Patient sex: M
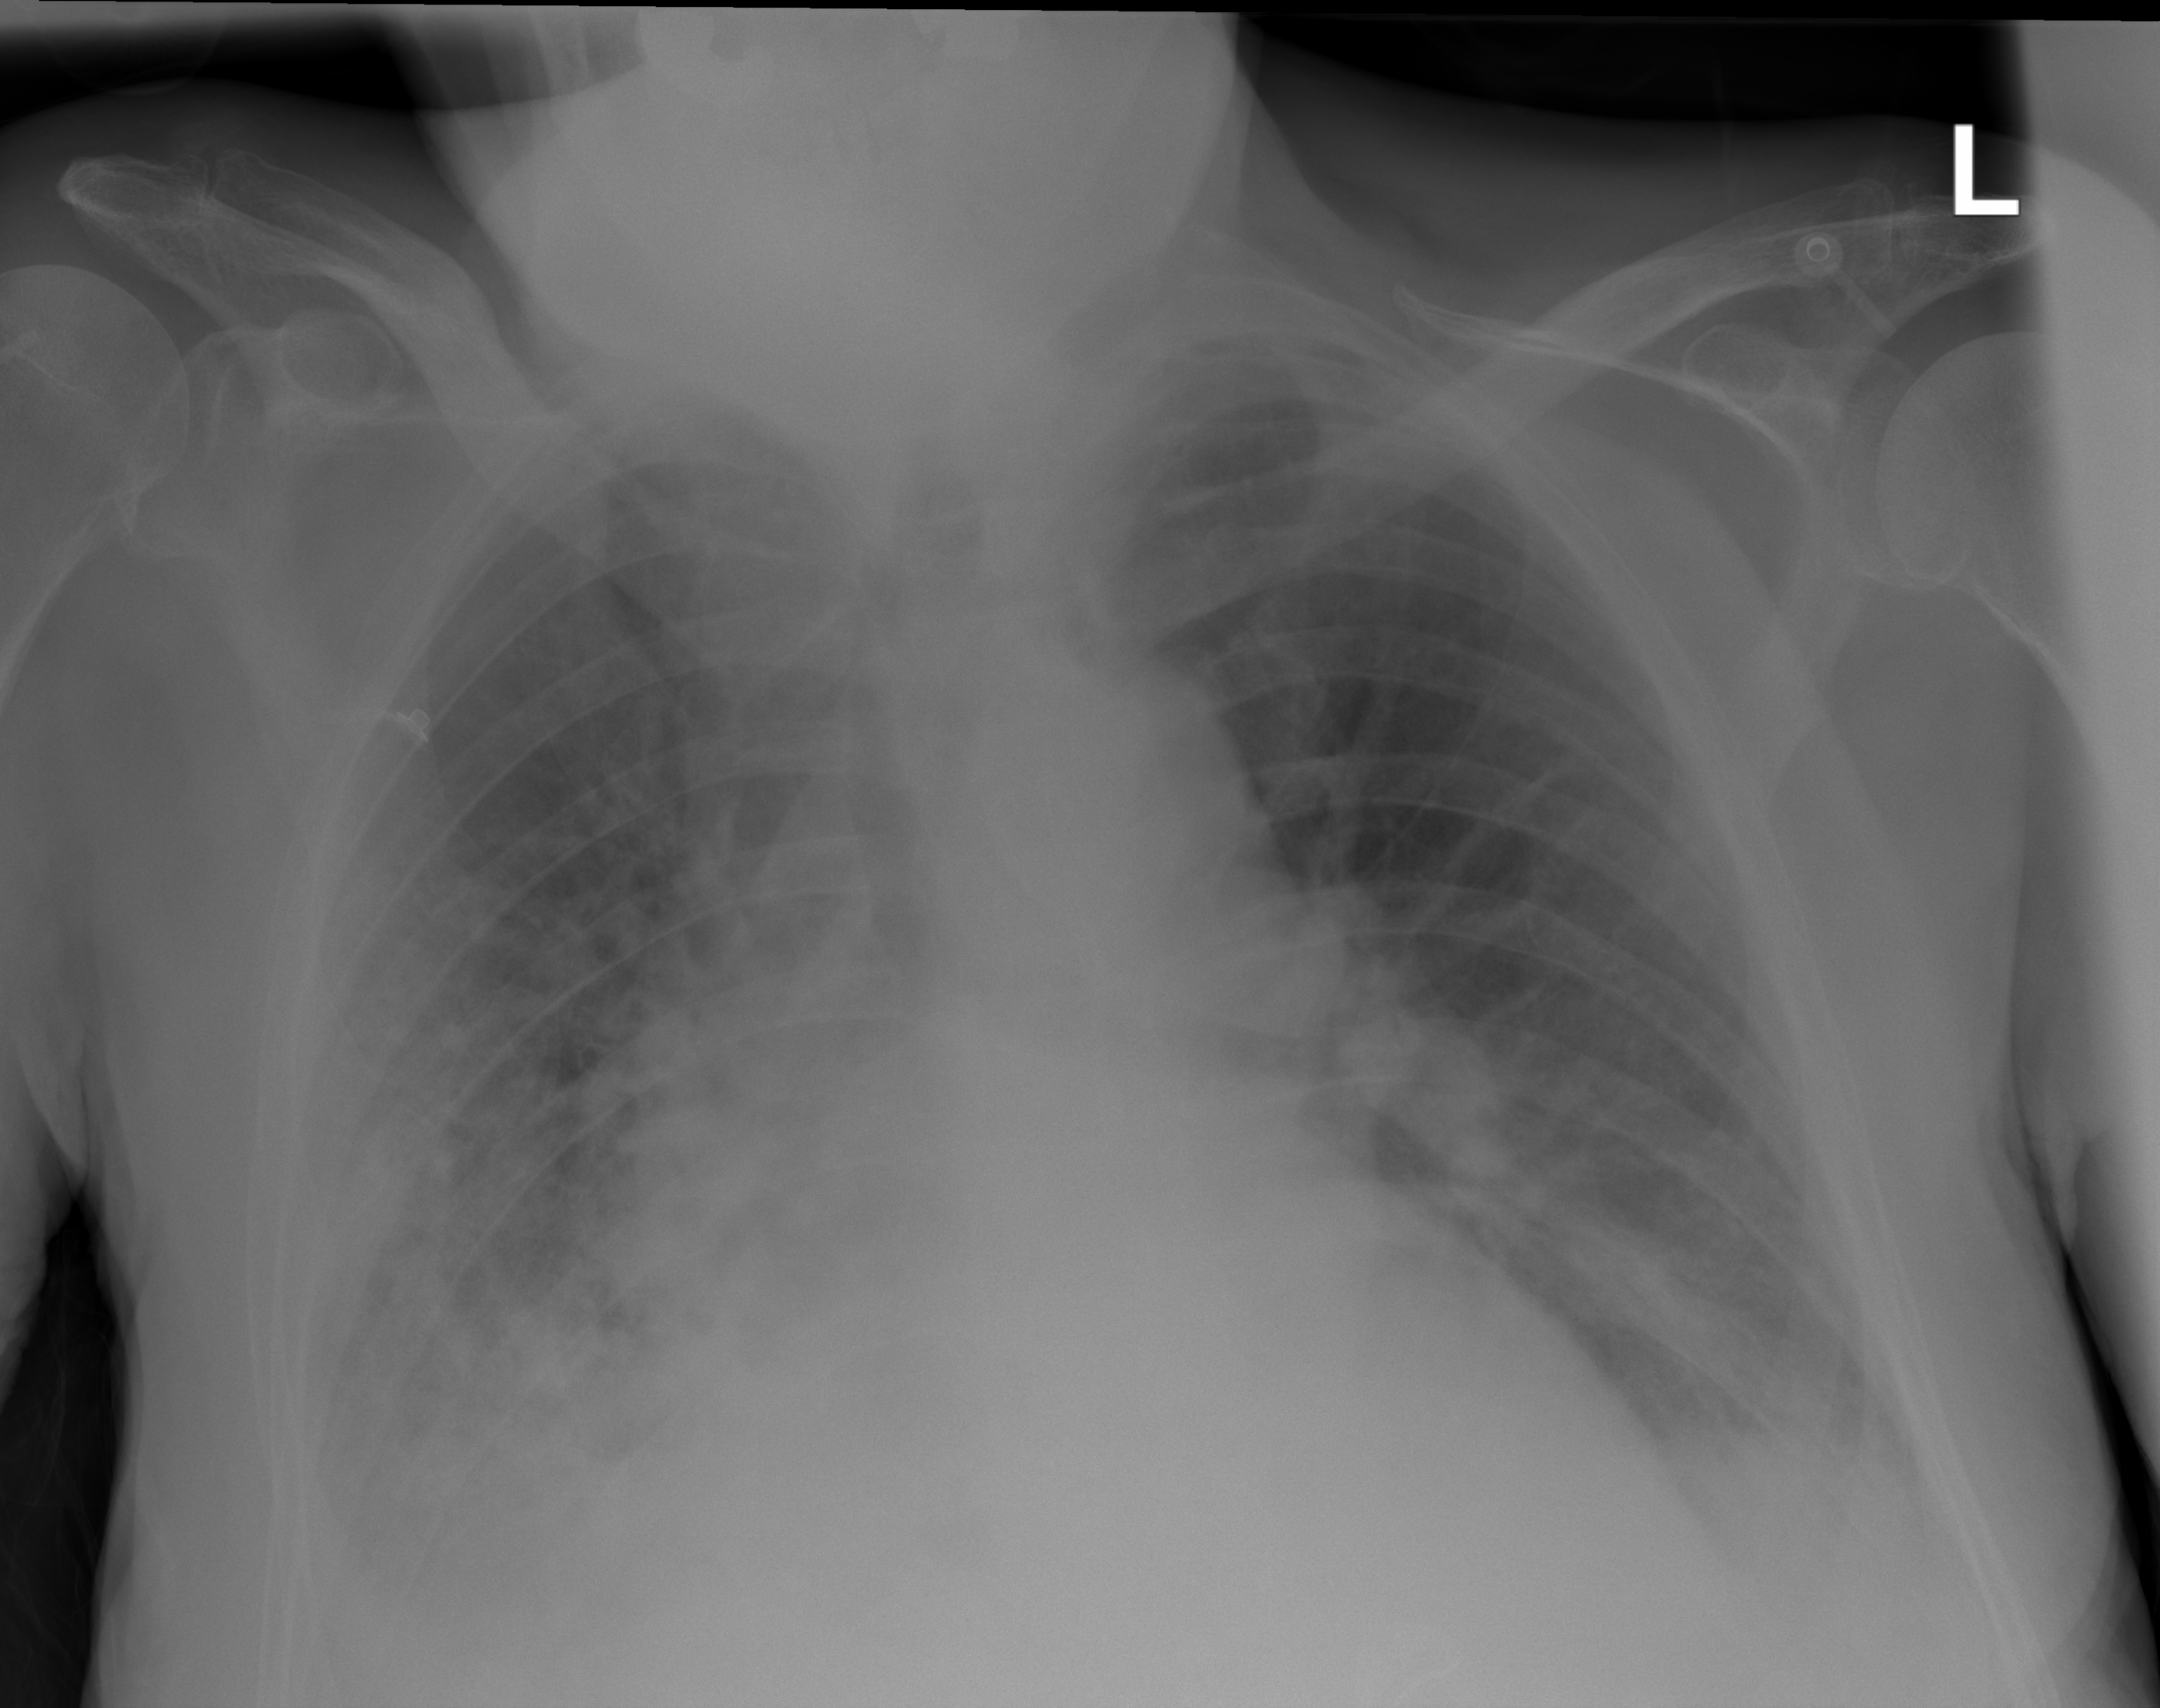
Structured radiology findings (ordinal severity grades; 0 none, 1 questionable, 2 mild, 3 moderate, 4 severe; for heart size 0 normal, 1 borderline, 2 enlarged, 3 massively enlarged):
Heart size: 2
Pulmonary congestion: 0
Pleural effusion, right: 2
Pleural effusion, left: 0
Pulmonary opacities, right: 2
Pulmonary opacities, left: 2
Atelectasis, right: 2
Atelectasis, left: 2